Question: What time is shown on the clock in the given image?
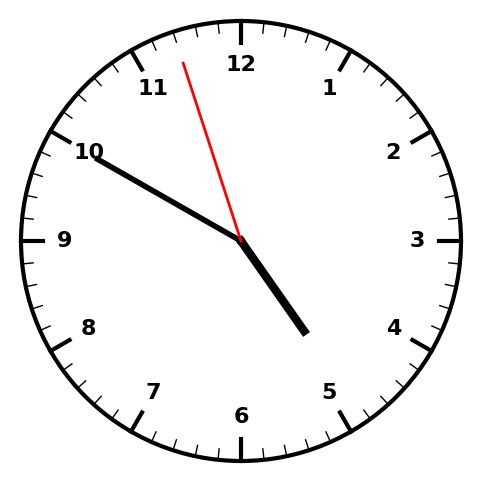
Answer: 04:49:57